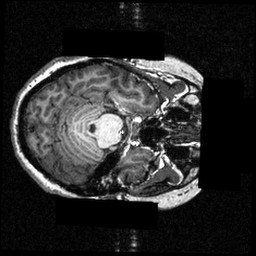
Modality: T1w
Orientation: axial
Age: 25
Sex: female
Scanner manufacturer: siemens
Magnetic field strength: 3.951 T
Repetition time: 1.5 s
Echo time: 0.00335 s